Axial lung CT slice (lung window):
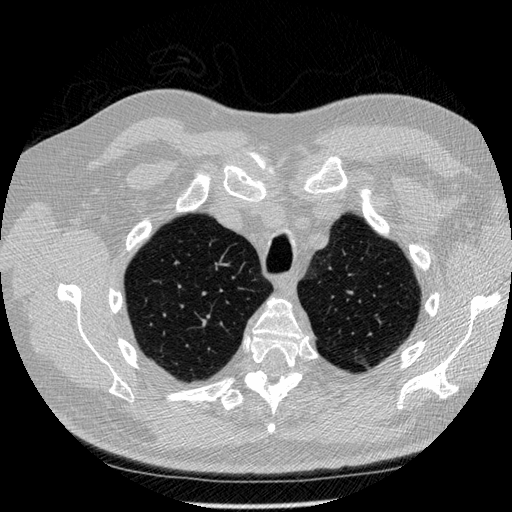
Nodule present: no